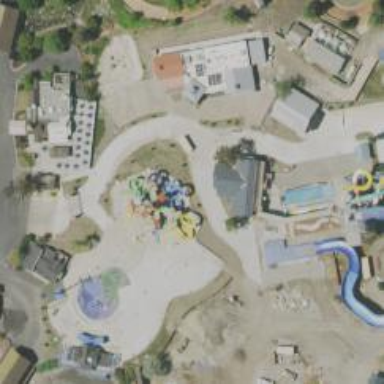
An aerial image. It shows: Water slide attraction.